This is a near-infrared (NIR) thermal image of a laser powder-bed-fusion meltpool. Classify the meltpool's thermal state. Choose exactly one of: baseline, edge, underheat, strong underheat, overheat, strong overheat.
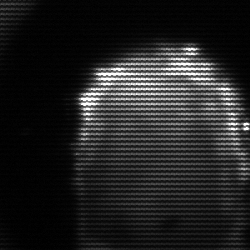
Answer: baseline